Aerial crown-view tile of a tropical tree (Barro Colorado Island, Panama), acquired 20241112:
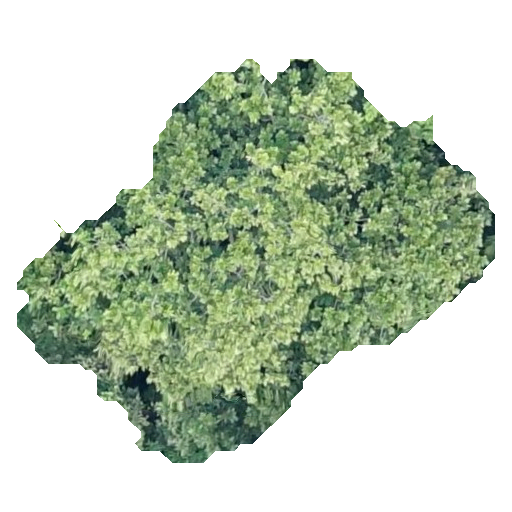
Species: Anacardium excelsum
GBIF accepted scientific name: Anacardium excelsum
Crown area: 175.73 m²